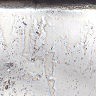
Metastatic tissue present: no